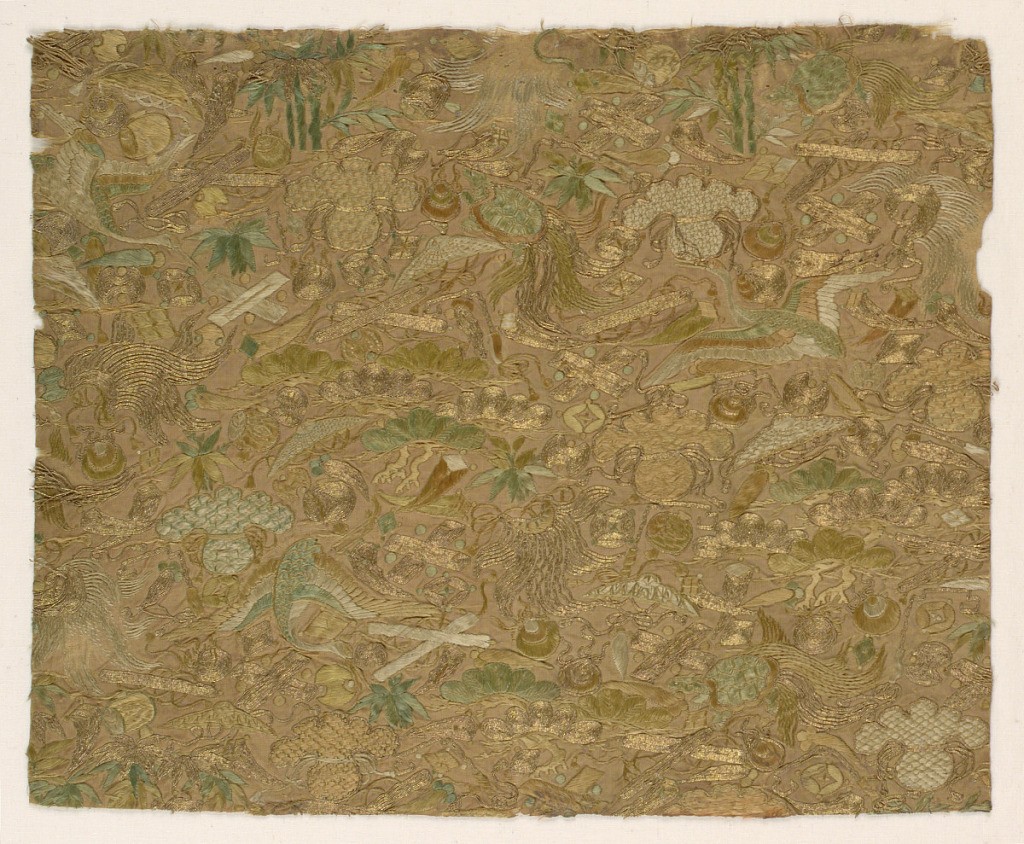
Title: Fragment
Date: late 16th–17th century
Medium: silk, metal Technique: embroidered and couched on plain cloth
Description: Probably a piece of a no robe. Fine close all-over design of foliage (bamboo, peach, pine, etc.) and various emblems (cane, tortoise, flaming pearl, straw cape, hat, etc.) closely set on tobacco brown ground (octagonally orange). Embroidered in shades of orange, green, and white in various satin and laid stitches. Couched gold.